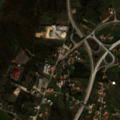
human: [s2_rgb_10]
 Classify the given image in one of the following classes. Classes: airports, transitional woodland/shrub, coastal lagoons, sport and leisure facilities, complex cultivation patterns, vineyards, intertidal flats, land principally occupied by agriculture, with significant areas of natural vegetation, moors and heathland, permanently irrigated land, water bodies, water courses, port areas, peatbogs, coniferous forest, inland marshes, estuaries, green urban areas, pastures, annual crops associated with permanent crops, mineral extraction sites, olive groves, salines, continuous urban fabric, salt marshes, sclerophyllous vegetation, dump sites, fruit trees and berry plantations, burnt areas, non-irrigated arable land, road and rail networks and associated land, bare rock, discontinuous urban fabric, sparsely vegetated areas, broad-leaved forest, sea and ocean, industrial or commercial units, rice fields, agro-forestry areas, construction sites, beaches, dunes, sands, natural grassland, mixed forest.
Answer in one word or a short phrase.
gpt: discontinuous urban fabric, complex cultivation patterns, sclerophyllous vegetation, transitional woodland/shrub